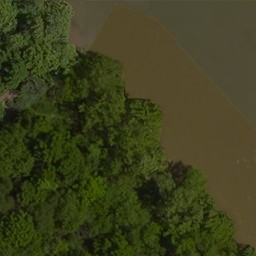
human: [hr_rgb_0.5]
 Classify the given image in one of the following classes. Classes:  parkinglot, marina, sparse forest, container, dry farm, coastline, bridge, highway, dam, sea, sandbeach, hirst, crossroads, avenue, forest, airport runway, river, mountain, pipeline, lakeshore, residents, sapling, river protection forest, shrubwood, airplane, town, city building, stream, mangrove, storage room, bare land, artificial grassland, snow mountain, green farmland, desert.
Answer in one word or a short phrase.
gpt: river protection forest